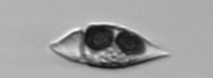
Label: Amphidinium